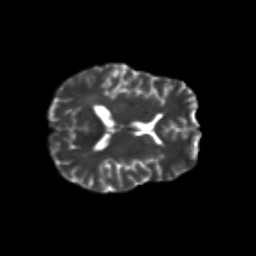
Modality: T2w
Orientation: axial
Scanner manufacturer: siemens
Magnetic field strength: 3 T
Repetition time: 9.2 s
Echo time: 0.084 s